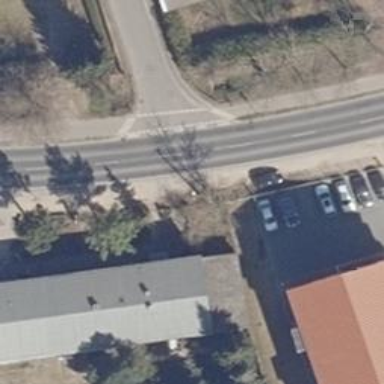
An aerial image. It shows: Secondary road with separate asphalt sidewalk.